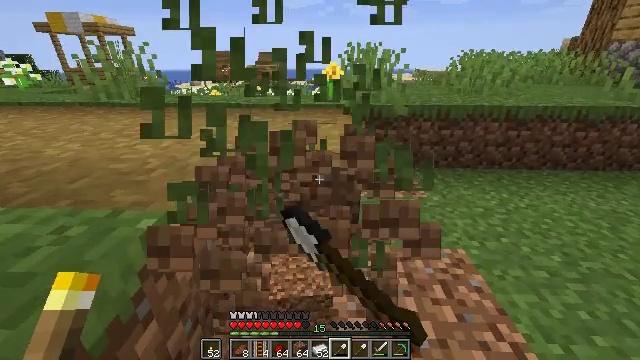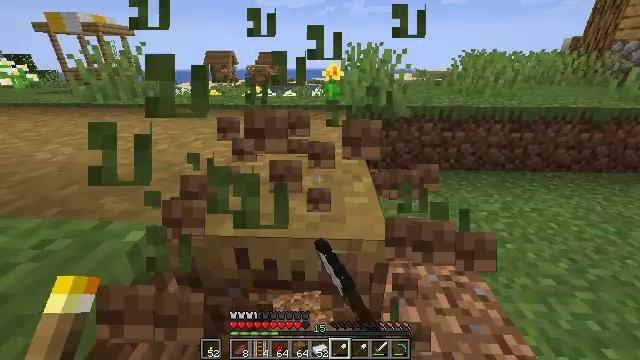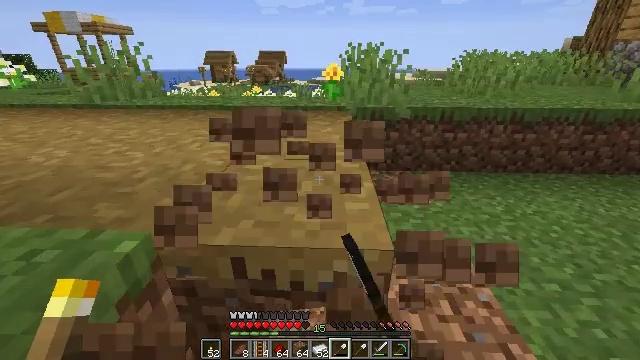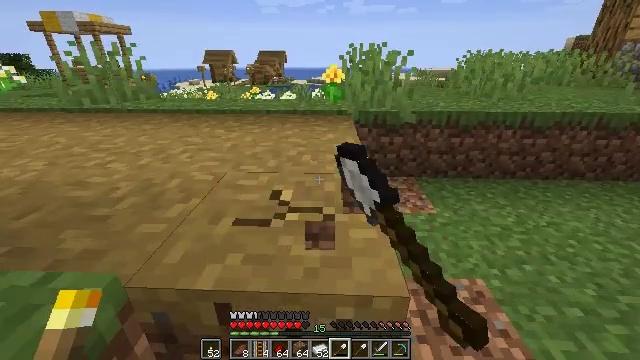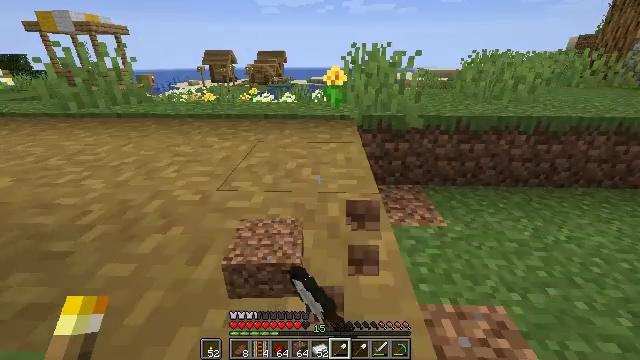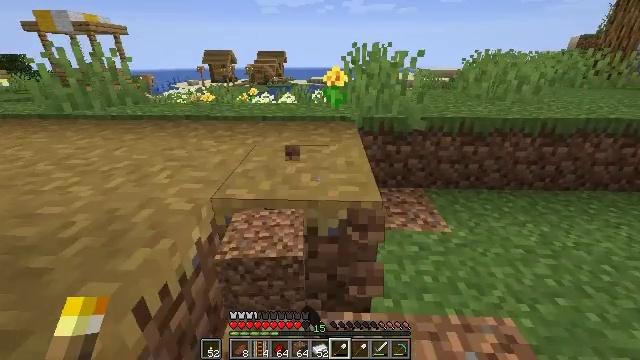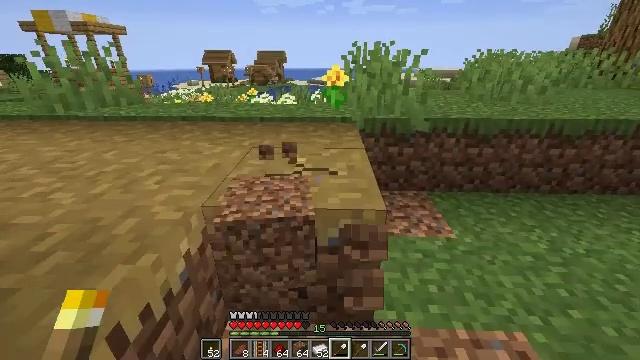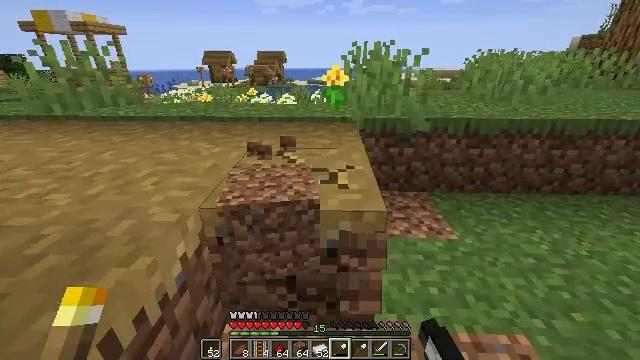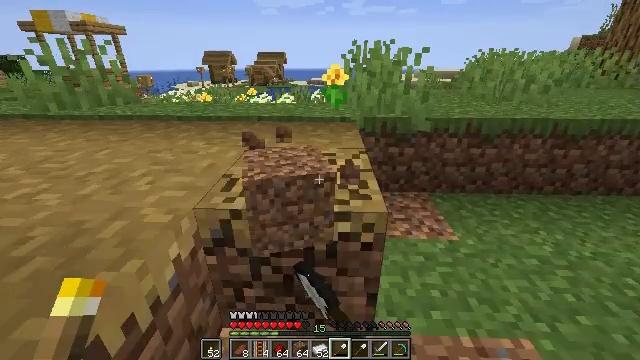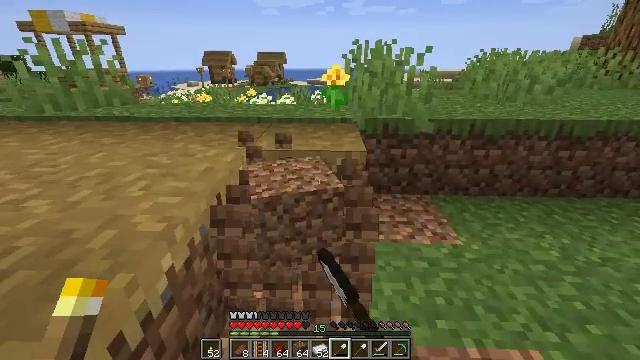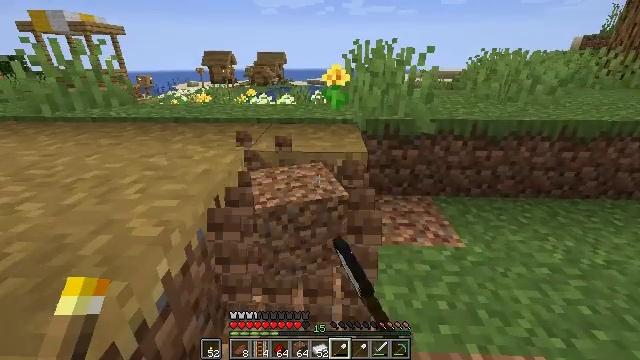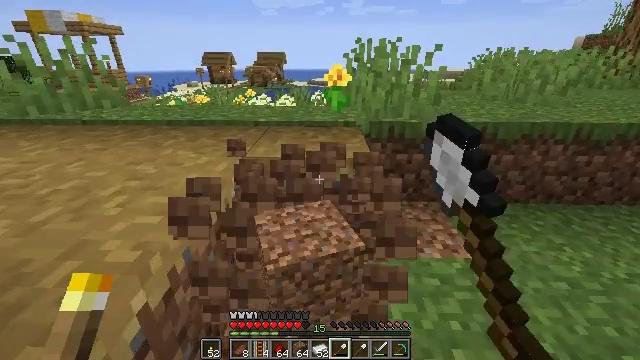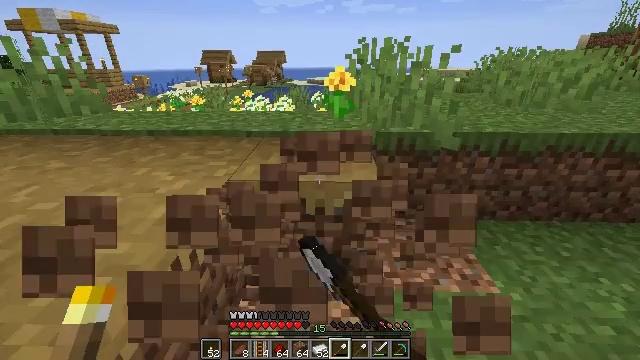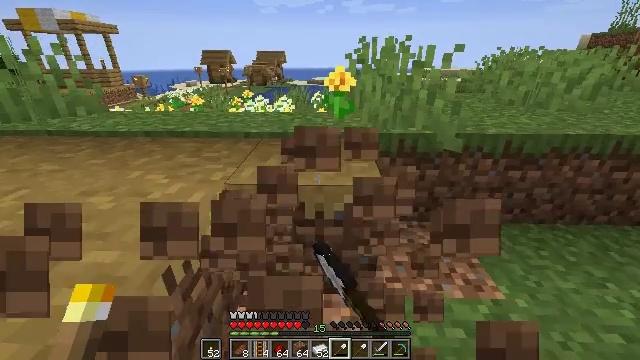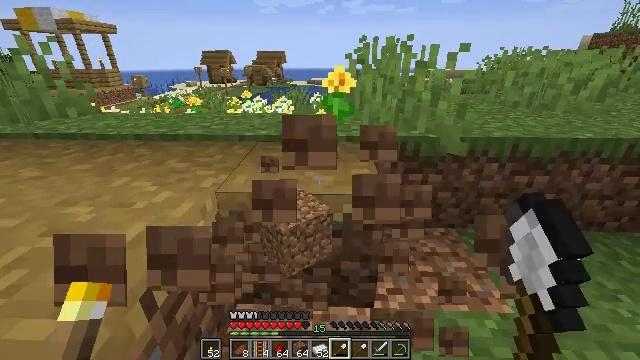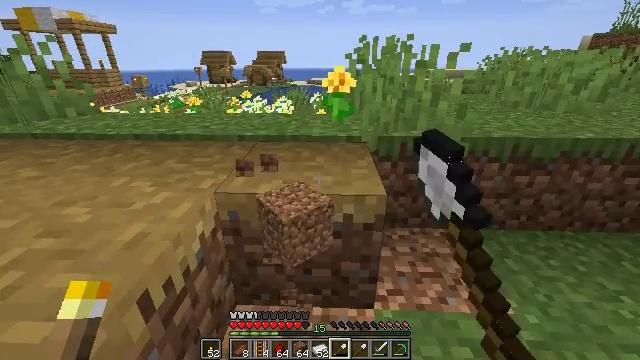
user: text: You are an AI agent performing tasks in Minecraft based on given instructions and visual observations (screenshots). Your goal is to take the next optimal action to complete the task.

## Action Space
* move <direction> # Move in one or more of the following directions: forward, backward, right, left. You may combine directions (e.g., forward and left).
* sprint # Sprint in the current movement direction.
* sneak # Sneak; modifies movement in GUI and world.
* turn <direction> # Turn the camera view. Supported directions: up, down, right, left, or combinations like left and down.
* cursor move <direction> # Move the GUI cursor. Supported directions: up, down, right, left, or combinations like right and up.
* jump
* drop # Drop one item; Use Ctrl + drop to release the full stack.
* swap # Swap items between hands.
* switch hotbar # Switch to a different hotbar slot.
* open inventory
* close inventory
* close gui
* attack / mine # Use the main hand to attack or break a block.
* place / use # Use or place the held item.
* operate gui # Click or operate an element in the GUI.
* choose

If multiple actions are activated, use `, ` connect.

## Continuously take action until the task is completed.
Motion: motion action
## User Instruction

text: Break the grass path to collect materials.
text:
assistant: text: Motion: move forward, attack / mine
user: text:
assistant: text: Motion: move forward, attack / mine
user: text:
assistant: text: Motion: move forward, attack / mine
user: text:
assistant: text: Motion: move forward, attack / mine
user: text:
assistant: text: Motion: attack / mine
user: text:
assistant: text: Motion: attack / mine
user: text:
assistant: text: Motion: attack / mine
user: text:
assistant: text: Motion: attack / mine
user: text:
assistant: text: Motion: move forward, attack / mine
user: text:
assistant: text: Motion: move forward, attack / mine
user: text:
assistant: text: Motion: move forward, attack / mine
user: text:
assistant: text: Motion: move forward, attack / mine
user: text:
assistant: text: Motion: attack / mine
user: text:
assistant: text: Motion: attack / mine
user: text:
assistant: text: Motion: attack / mine
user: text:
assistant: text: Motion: attack / mine
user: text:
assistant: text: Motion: attack / mine
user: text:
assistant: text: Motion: attack / mine
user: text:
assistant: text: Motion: attack / mine
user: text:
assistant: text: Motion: move forward, attack / mine
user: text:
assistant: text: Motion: move forward, attack / mine
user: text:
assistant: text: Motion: move forward, attack / mine
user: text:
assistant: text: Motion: attack / mine
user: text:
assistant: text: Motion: turn left
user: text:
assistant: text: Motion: turn left
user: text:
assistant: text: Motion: turn left and down
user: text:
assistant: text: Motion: move forward, turn left and down
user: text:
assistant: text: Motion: move forward, turn left and down
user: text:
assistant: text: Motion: move forward, turn left and down
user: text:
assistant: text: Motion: move forward, turn left